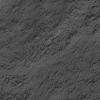
Atmospheric dust classification: not_dusty